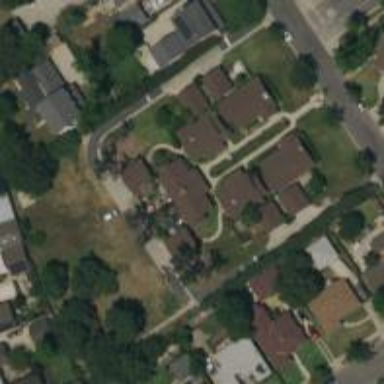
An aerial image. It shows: Historic bungalow court.